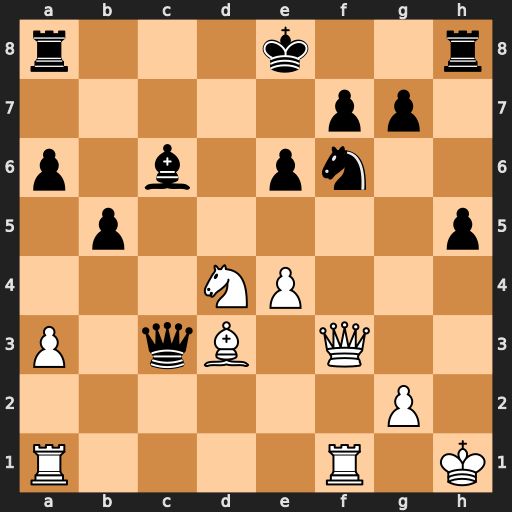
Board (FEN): r3k2r/5pp1/p1b1pn2/1p5p/3NP3/P1qB1Q2/6P1/R4R1K
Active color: w
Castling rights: kq
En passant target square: -
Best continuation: Bxb5 Qxf3 Bxc6+